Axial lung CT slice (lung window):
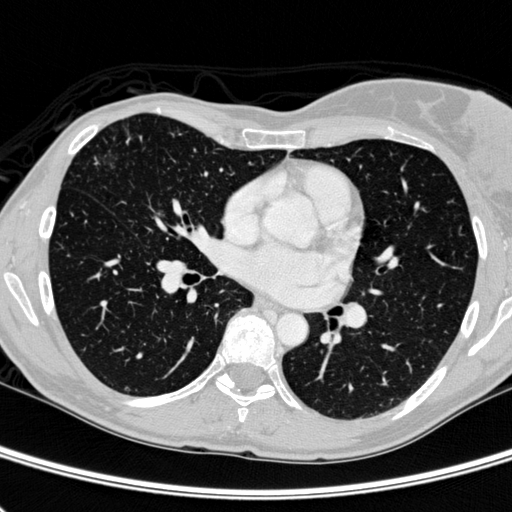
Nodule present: no